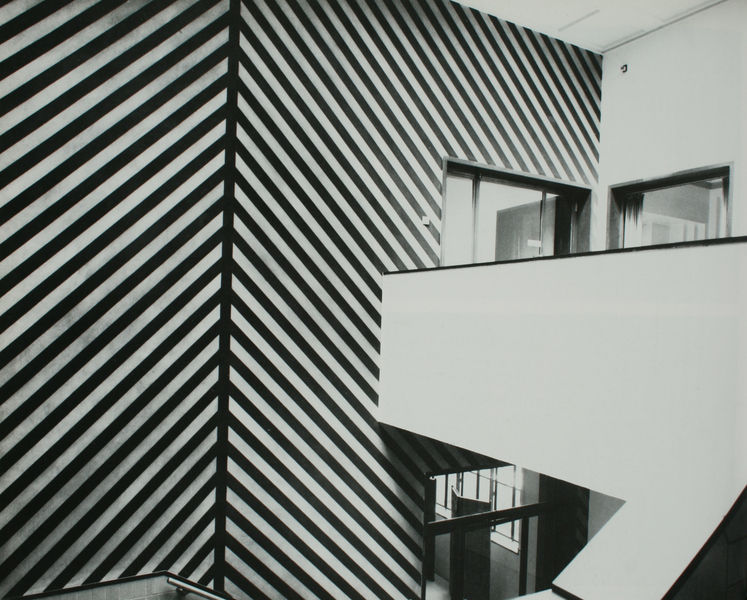
Titel: Installation Haags Gemeentemuseum, Den Haag - A wall is divided vertically into four equal parts, each with a different direction of three-inch (7.5 cm) wide alternating parallel bands of lines
Künstler: Sol Lewitt
Standort: Den Haag
Institution: Haags Gemeentemuseum
Schlagwörter: weiß, fenster, glas, grau, licht, paris, raum, schwarz, tür, zimmer, haus, muster, wand, architektur, innenraum, spiegelung, brüstung, decke, terrasse, ecke, perspektive, türen, moderne, modern, mauer, linien, treppe, treppen, architecture, stairs, white, window, black, windows, streifen, aufgang, durchgang, galerie, foto, fotografie, photographie, wände, übergang, schwarz weiss, photo, villa, geometrisch, mauern, treppenhaus, house, roof, etagen, museum, sol, stockwerke, geometrie, lewitt, glastüren, installation, door, aum, fesnter, etage, sol lewitt, photography, wanf, zebra, gräte, frnkreich, witt, bauhaus, frnakreich, le corbusier, lewit, türr, wit